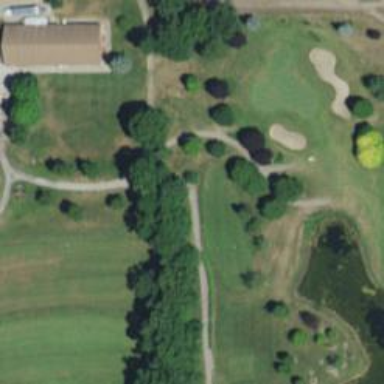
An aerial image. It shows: Service road used as golf cart path.